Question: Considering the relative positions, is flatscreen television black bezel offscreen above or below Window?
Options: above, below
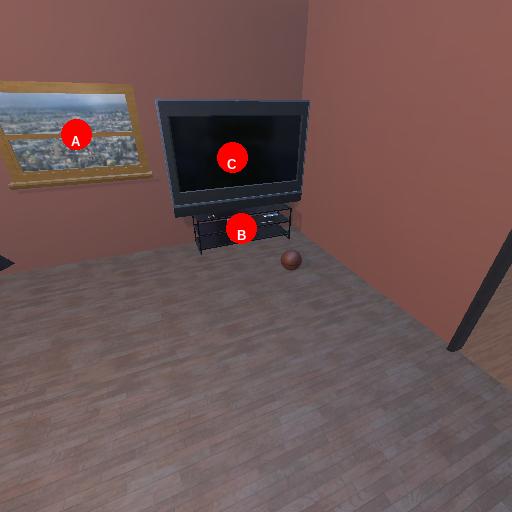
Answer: above